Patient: sex F, age 65
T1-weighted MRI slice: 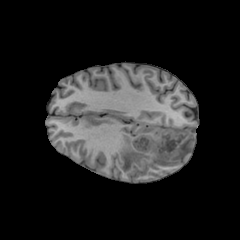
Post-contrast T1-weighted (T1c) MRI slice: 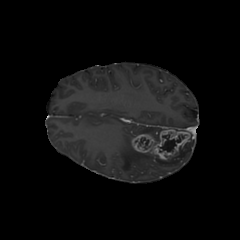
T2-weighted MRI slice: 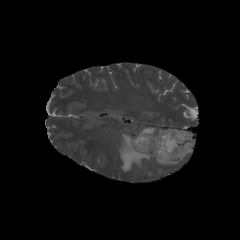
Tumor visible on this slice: yes
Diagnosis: Glioblastoma, IDH-wildtype
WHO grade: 4